Question: I am trying to write some automated tests with Appium for Android for Wordpress Mobile (<URL>.
The first thing I'm trying to do is type the username in the main login screen to be able to login to my Wordpress site, and I have a problem with SendKeys on the "username" field.
Here is how the element is seen in the uiautomatorviewer:

Here is what I have tried so far:
'''
List<WebElement> textFieldsList = driver.findElementsByClassName("android.widget.EditText");
WebElement login = textFieldsList.get(0);
login.sendKeys("username");
'''
And:
'''
driver.findElementsByClassName("android.widget.EditText").get(0).sendKeys("username");
'''
And:
'''
driver.findElement(By.xpath("//android.widget.EditText[@text='Editing. Username or email. ']")).sendKeys("username");
'''
With all 3 versions of trying to send "username" as the username, when I run the test, what is actually typed in the field is: "Editing. Username or email. username"
So, it seems that the placeholder text is also kept, then my username is added.
I have also tried, as suggested in one of the answers for a different question here: <URL>
the following code, where the sendKeyEvent(67) should clear the field:
'''
List<WebElement> textFieldsList = driver.findElementsByClassName("android.widget.EditText");
WebElement login = textFieldsList.get(0);
login.click();
driver.sendKeyEvent(67);
login.sendKeys("username");
'''
Using .clear() crashes and I have noticed that others suggested avoiding it if possible.
Of course, if I try to do this manually, the placeholder text is not added, I can just add my username in the field by typing it.
I can also use the driver.sendKeyEvent() function and send the characters one my one, but I would like to send the username as a parameter and be able to type any username in the field.
Because the extra text is typed every time I try to type the username, to workaround this I have to first type "username" - in the app, the actual text that is typed is "Editing. Username or email. username" - then move the cursor left in front of the word "username" and start deleting the rest - but this is EXTREMELY slow. Here is the code that does work this way:
'''
String setUsername = "username";
login.click();
login.sendKeys(setUsername);
// hack to delete extra text that gets typed
int stringLength = login.getText().length() - setUsername.length();
for (int i = 0; i < setUsername.length(); i++) {
driver.sendKeyEvent(21); //KEYCODE_DPAD_LEFT
}
for (int i = 0; i < stringLength; i++) {
driver.sendKeyEvent(67); // "KEYCODE_DEL
}
'''
What am I missing? Any help would be greatly appreciated. I am trying to understand why the extra text gets typed.
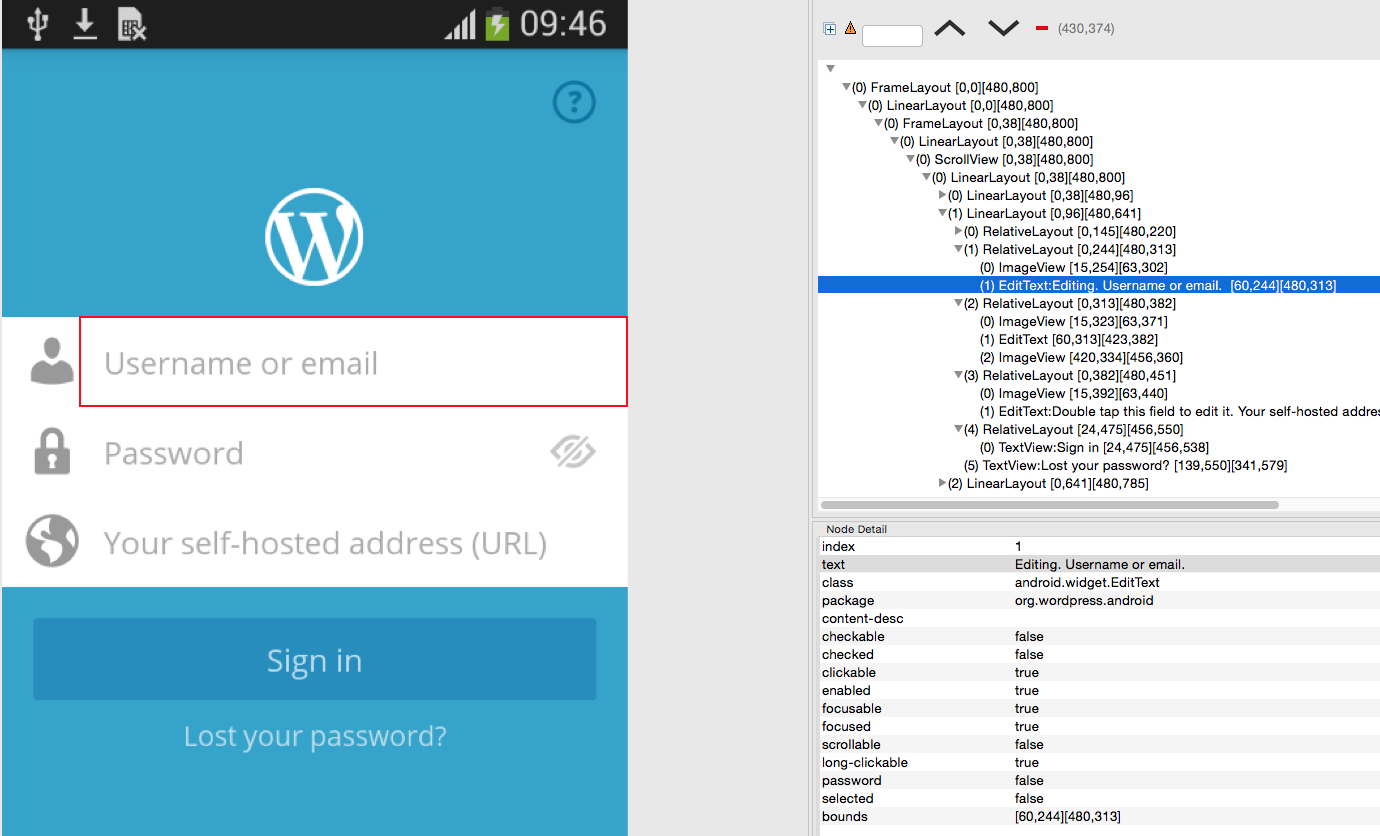
Answer: After a lot of searching, I found that this is really a bug in Appium v 1.2.2:
<URL>
Hopefully, as it is said there, it will be fixed in version 1.2.3.
Thanks for all your help!